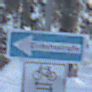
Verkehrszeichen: EinbahnstrasseLinksweisend
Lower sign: RichtungsangabeDurchPfeile9
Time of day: MorningAfternoon
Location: Outdoor (Nature)
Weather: Clear
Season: Winter
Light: Natural